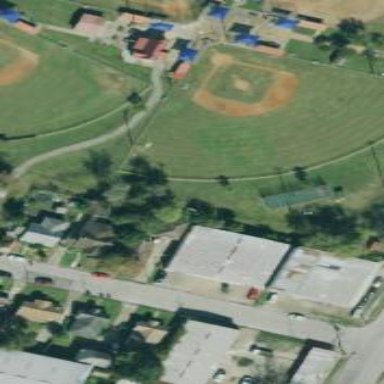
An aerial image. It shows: Baseball pitch for leisure and sports activities.